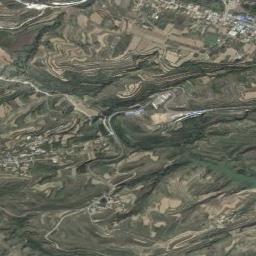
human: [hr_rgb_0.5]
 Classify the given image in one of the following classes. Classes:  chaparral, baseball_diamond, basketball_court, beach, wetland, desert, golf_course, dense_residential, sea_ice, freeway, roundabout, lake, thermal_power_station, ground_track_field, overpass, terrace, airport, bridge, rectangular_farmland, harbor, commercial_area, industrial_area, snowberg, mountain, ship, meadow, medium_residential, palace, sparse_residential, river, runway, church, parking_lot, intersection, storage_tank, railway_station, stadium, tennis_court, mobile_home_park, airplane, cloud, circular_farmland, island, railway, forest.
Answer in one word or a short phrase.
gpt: terrace